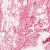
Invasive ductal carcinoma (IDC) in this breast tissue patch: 0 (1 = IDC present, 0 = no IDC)